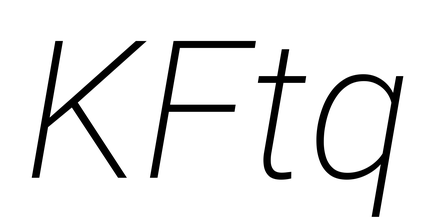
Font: Roboto-Italic_ExtraLight_Italic